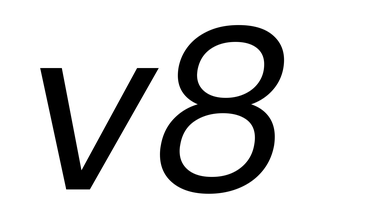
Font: Poppins-Italic